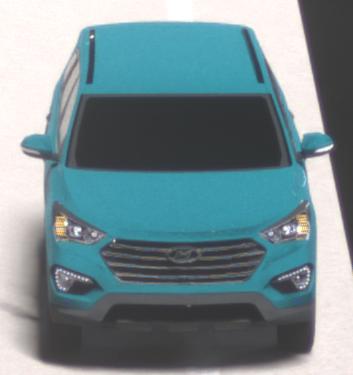
Make: Hyundai
Model: Santa Fe 2.4 GDI
Detailed model: Santa Fe (DM)
Model produced from: 2017/08
Model produced until: 2018/01
Doors: 5
Color: blue
Road condition: dry road
Daytime: not specified
Contrast: high contrast